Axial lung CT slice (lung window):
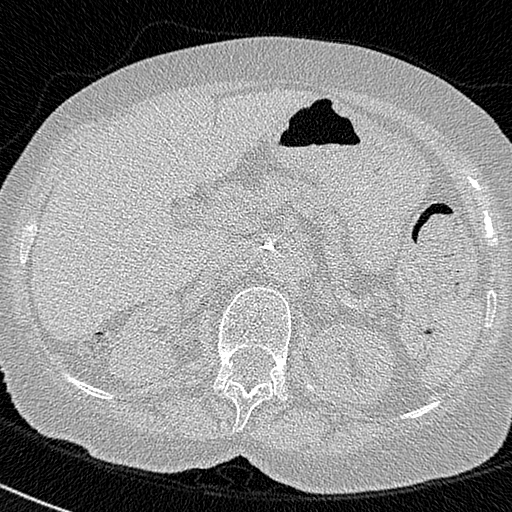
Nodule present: no